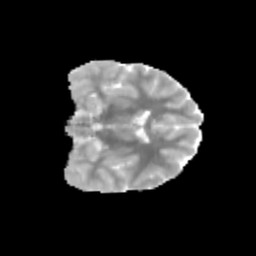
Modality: MD
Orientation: coronal
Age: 11
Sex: female
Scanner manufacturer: siemens
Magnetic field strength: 3 T
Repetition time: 3.8 s
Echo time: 0.07 s